Question: I have a PHP contact form here:
<URL>

'''
<div class="the-form">
<form id="contact">
<div id="status"></div>
<div>
<label for="name">Your Name</label>
<input type="text" name="name" id="name" value="" tabindex="1">
</div>
<div>
<label for="email">Your Email</label>
<input type="text" name="email" id="email" value="" tabindex="2">
</div>
<div>
<label for="textarea">Message:</label>
<textarea cols="40" rows="8" name="comments" id="comments" tabindex="3"></textarea>
</div>
<div>
<input class="submit-button" id="submit" type="submit" value="Submit" tabindex="5">
</div>
</form><!-- #contact -->
</div><!-- .the-form -->
'''
'''
$(function(){
$('#submit').click(function(){
var form_data = {
name: $('#name').val(),
email: $('#email').val(),
comments: $('#comments').val()
};
$.ajax({
url: "includes/send.php",
type: 'POST',
data: form_data,
success: function(status) {
if (status == 'success') {
$('#status').html('<h3 class="success">Thank You!</h3>')
.hide().fadeIn(2000);
} else {
$('#status').html('<p class="error">Both name and email are required fields.</p>')
.hide().fadeIn(2000);
}
} // end send contact form
}); //end ajax
return false;
}); //end send contact form click
});
'''
'''
<?php
$name = $_POST['name'];
$email = trim($_POST['email']);
$comments = $_POST['comments'];
$error = array();
$site_owners_email = 'myEmail@gmail.com'; // Replace this with your own email address
$site_owners_name = 'Leon Gaban'; // replace with your name
if (strlen($name) < 2) {
$error['name'] = "Please enter your name.";
}
if (!preg_match('/^[a-z0-9&'\.\-_\+]+@[a-z0-9\-]+\.([a-z0-9\-]+\.)*+[a-z]{2}/is', $email)) {
$error['email'] = "Please enter a valid email address.";
}
if (!$error) {
$response = 'success';
$subject = $name . ' needs help from CodePopper!';
$body = 'Codepopper,' . "
Name: " . $name .
"
Email: " . $email .
"
Comments: " . $comments;
require_once 'lib/swift_required.php';
$transport = Swift_SmtpTransport::newInstance('hostname', 25)
->setUsername('username')
->setPassword('password')
;
$mailer = Swift_Mailer::newInstance($transport);
$message = Swift_Message::newInstance();
$message->setSubject($subject);
$message->setFrom(array('myEmail@gmail.com' => 'leongaban.com'));
$message->setTo(array('myEmail@gmail.com' => 'Leon Gaban'));
$message->setBody($body);
$result = $mailer->send($message);
echo $response;
} # end if no error
else {
$response = 'error';
echo $response;
} # end if there was an error sending
'''
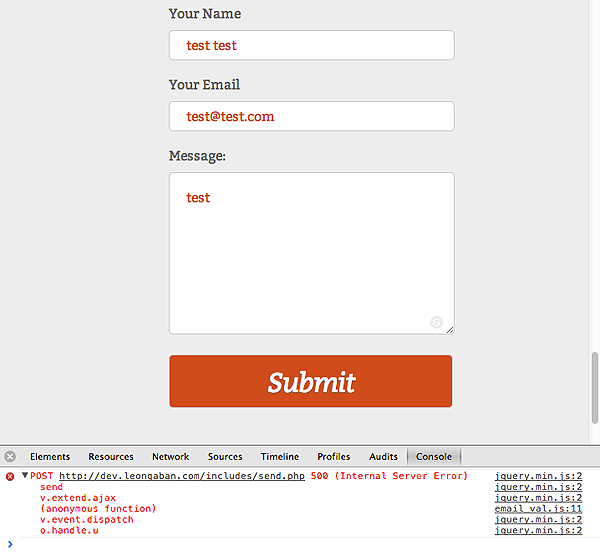
Answer: I forgot to enter in my email host settings into my send.php file
'''
$transport = Swift_SmtpTransport::newInstance('leongaban.com', 25)
->setUsername('my email')
->setPassword('my password');
'''
Side note, I now have root access to my server :)